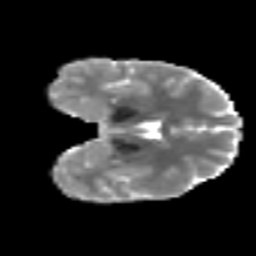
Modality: MD
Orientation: coronal
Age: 33
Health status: ill
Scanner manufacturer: philips
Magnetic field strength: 3 T
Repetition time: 9 s
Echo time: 0.127 s